Question: I want to add a dual listbox in one of the page developed using ENYO. How can i achieve this. Is there any plugin i can try for. Thanks!!!

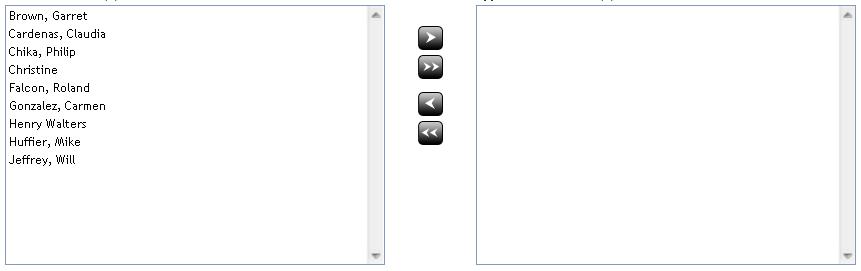
Answer: Just use 2 enyo.List or enyo.Repeater kinds and have two arrays of items; one for the left side and one for the right. Put the lists in an enyo.FittableColumns with the buttons between them.